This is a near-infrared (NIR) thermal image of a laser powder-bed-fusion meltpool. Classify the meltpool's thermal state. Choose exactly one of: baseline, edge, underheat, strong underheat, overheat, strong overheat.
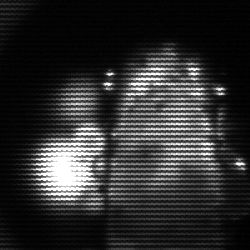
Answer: strong underheat